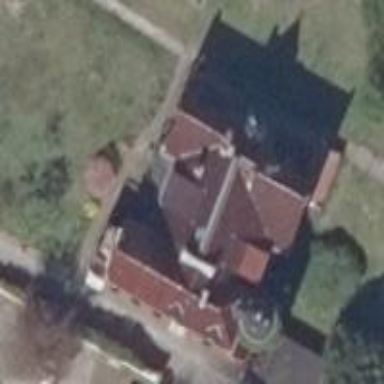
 and the building itself is painted red."